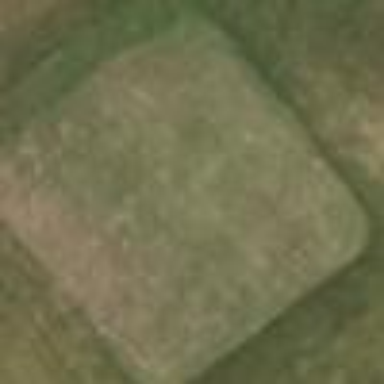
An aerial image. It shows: Golf tee.